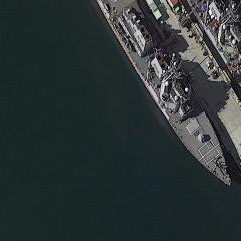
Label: destroyer